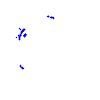
Particle: kaon